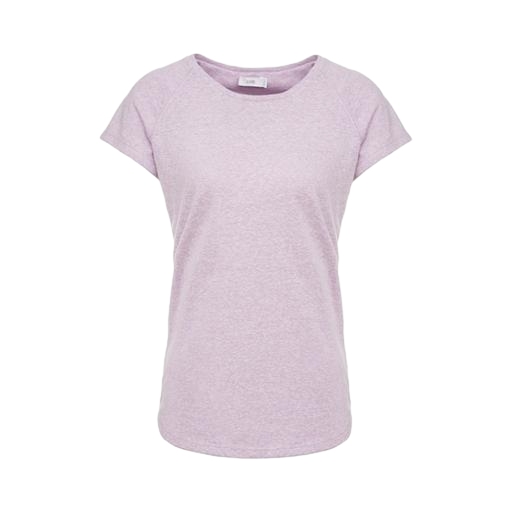
heather twist t-shirt, women's tee, cap-sleeve tee, white background